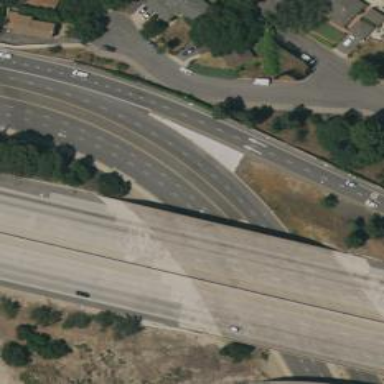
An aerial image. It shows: Bridge over motorway.